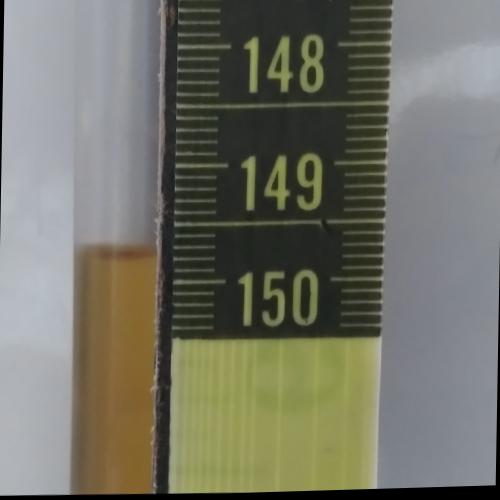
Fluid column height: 149.8 cm